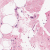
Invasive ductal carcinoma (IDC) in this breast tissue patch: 0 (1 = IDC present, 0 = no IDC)